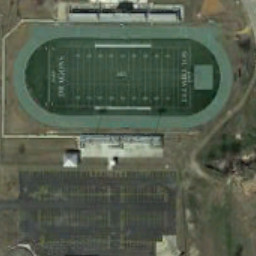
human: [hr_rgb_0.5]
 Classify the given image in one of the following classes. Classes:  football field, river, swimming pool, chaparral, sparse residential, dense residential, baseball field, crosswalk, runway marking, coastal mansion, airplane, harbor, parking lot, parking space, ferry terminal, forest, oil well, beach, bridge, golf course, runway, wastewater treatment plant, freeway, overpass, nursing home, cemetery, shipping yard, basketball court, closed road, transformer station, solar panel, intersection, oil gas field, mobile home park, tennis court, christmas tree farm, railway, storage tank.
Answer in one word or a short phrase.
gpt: football field